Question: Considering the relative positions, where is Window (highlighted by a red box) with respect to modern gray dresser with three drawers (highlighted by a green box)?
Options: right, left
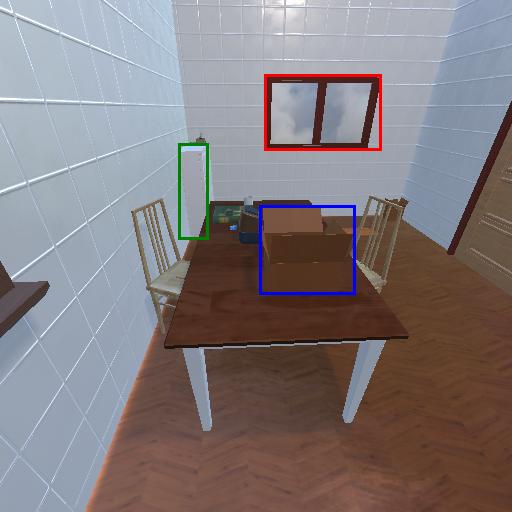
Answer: right